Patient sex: M
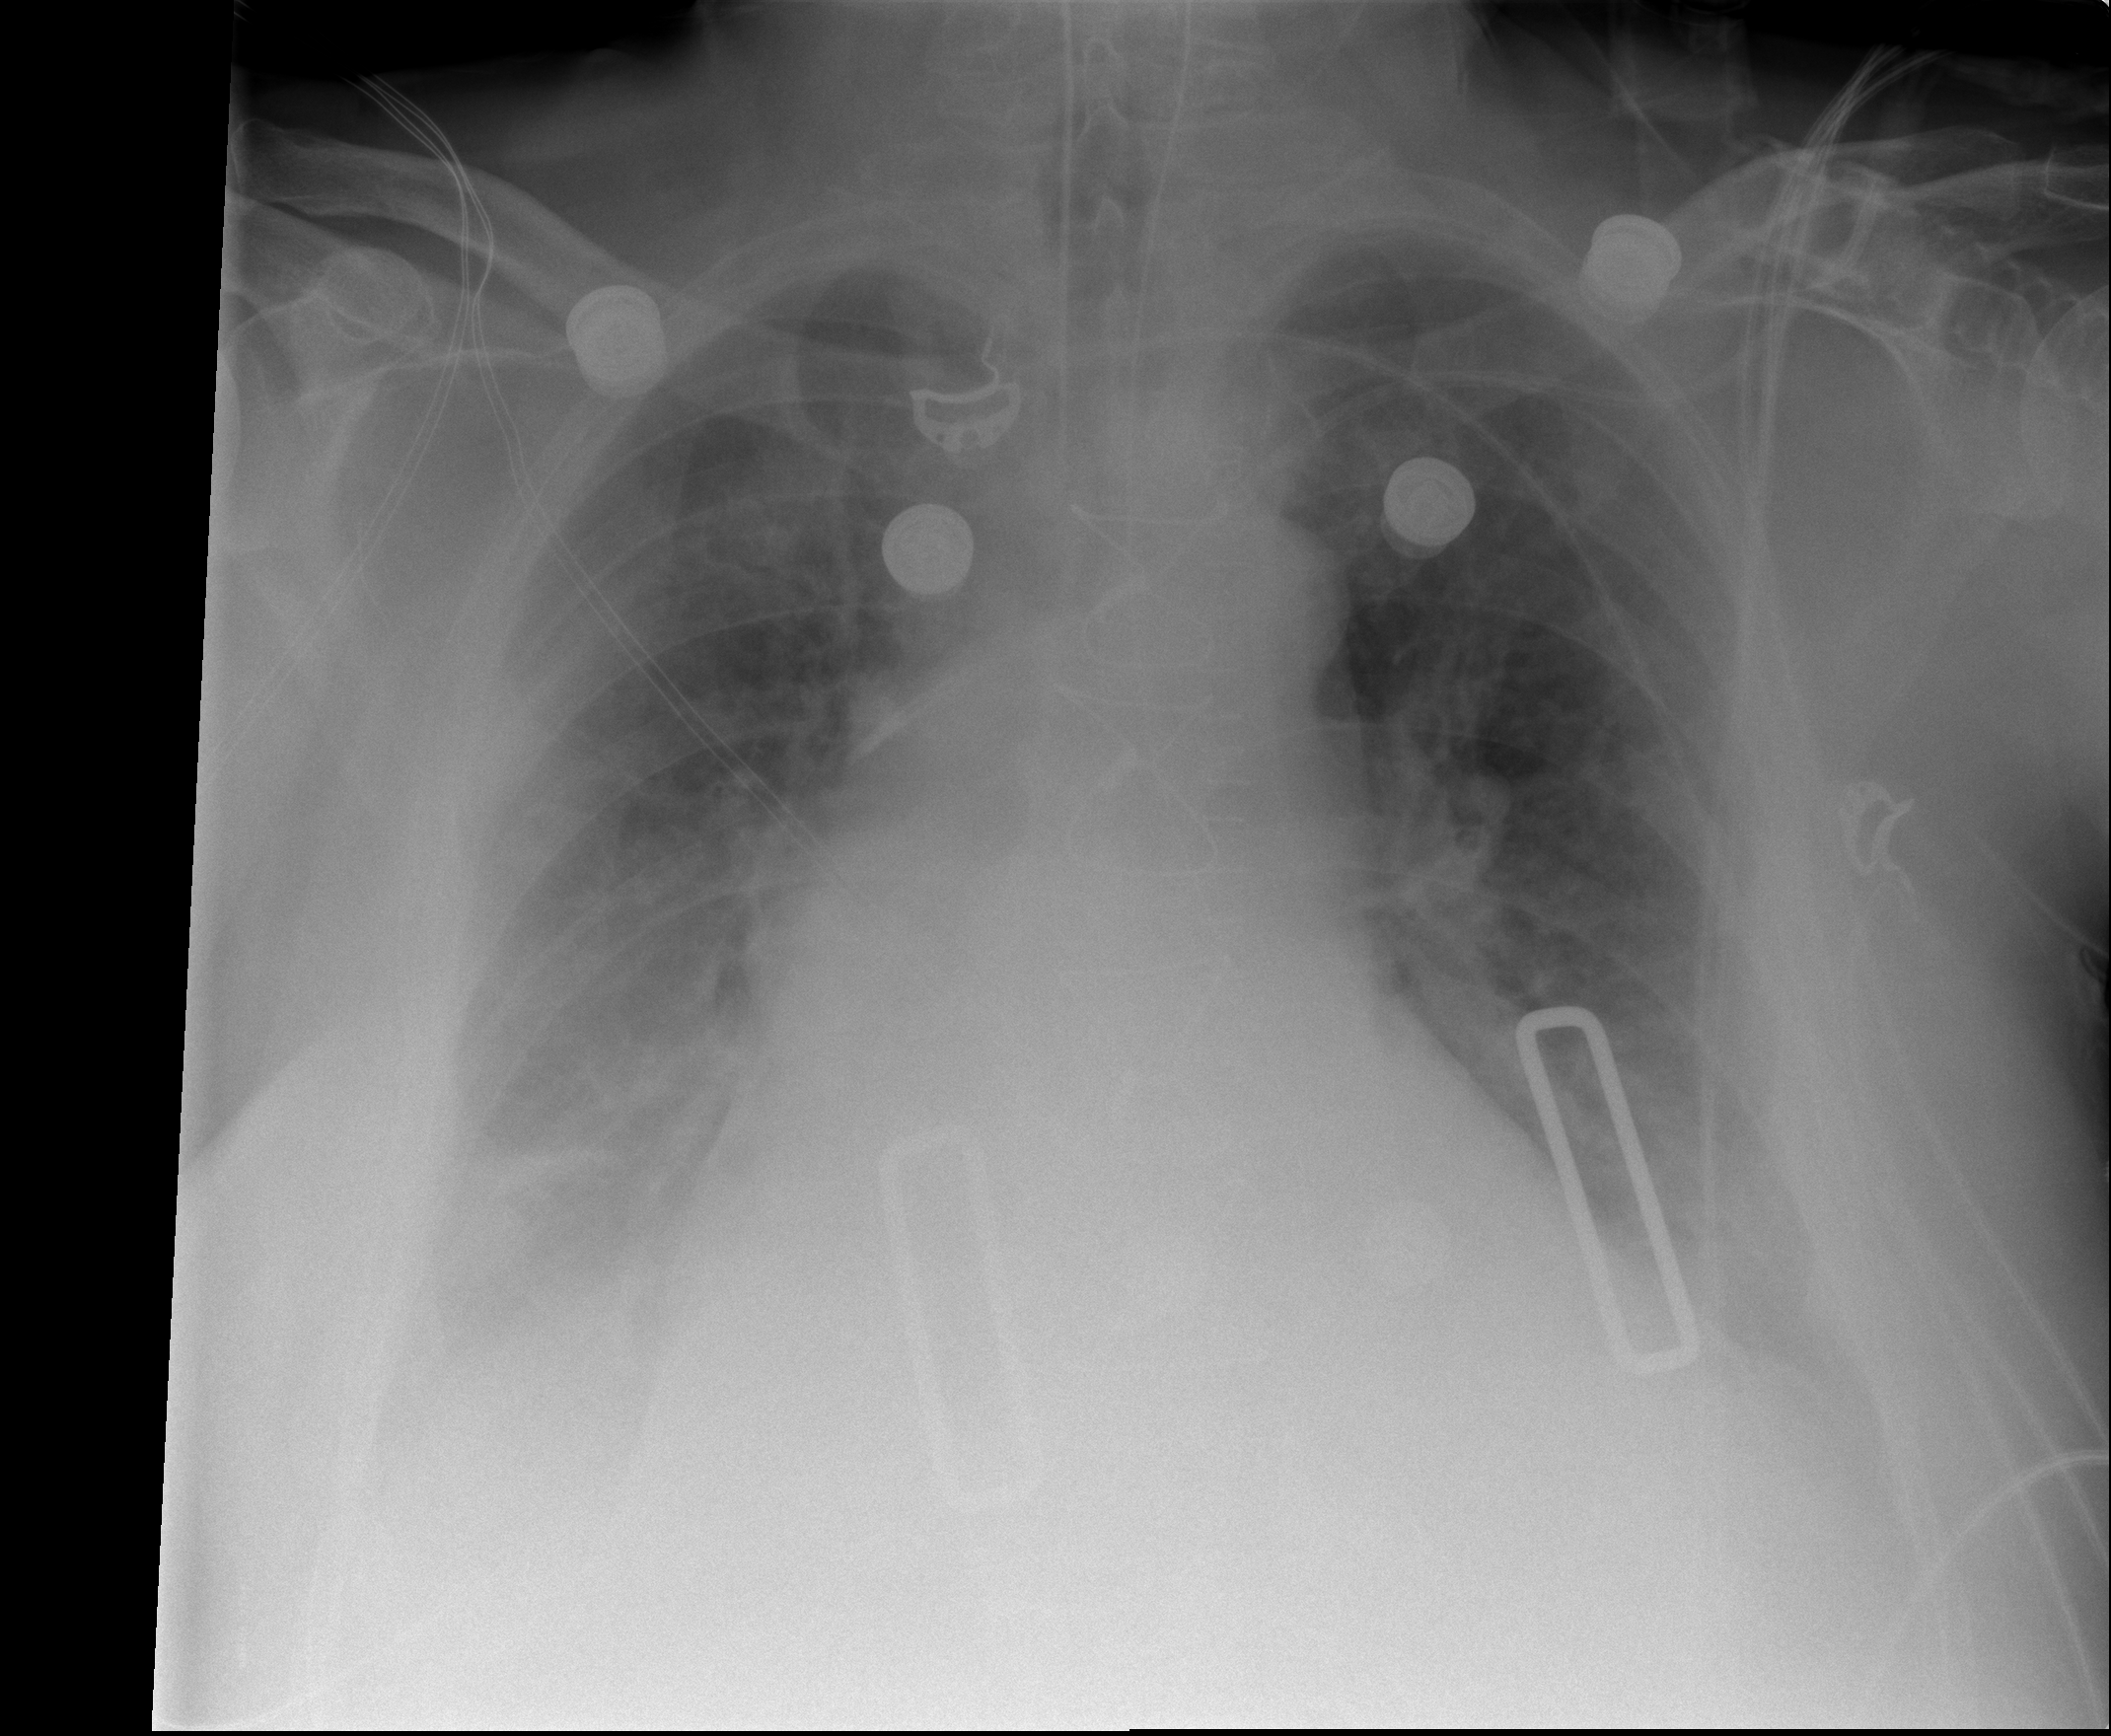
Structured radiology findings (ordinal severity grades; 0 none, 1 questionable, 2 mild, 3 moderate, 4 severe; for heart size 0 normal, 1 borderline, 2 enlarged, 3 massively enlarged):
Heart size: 2
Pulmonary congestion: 1
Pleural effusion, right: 2
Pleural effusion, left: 2
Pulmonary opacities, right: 0
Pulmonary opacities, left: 0
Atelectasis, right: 2
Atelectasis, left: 2